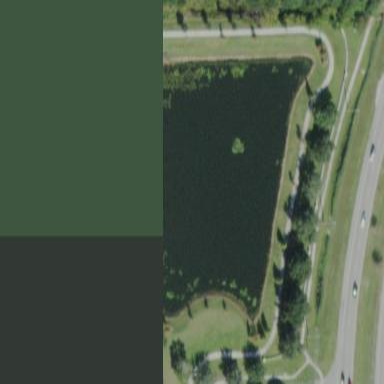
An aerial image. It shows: Pond with natural water.